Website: home-depot
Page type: delivery-shipping
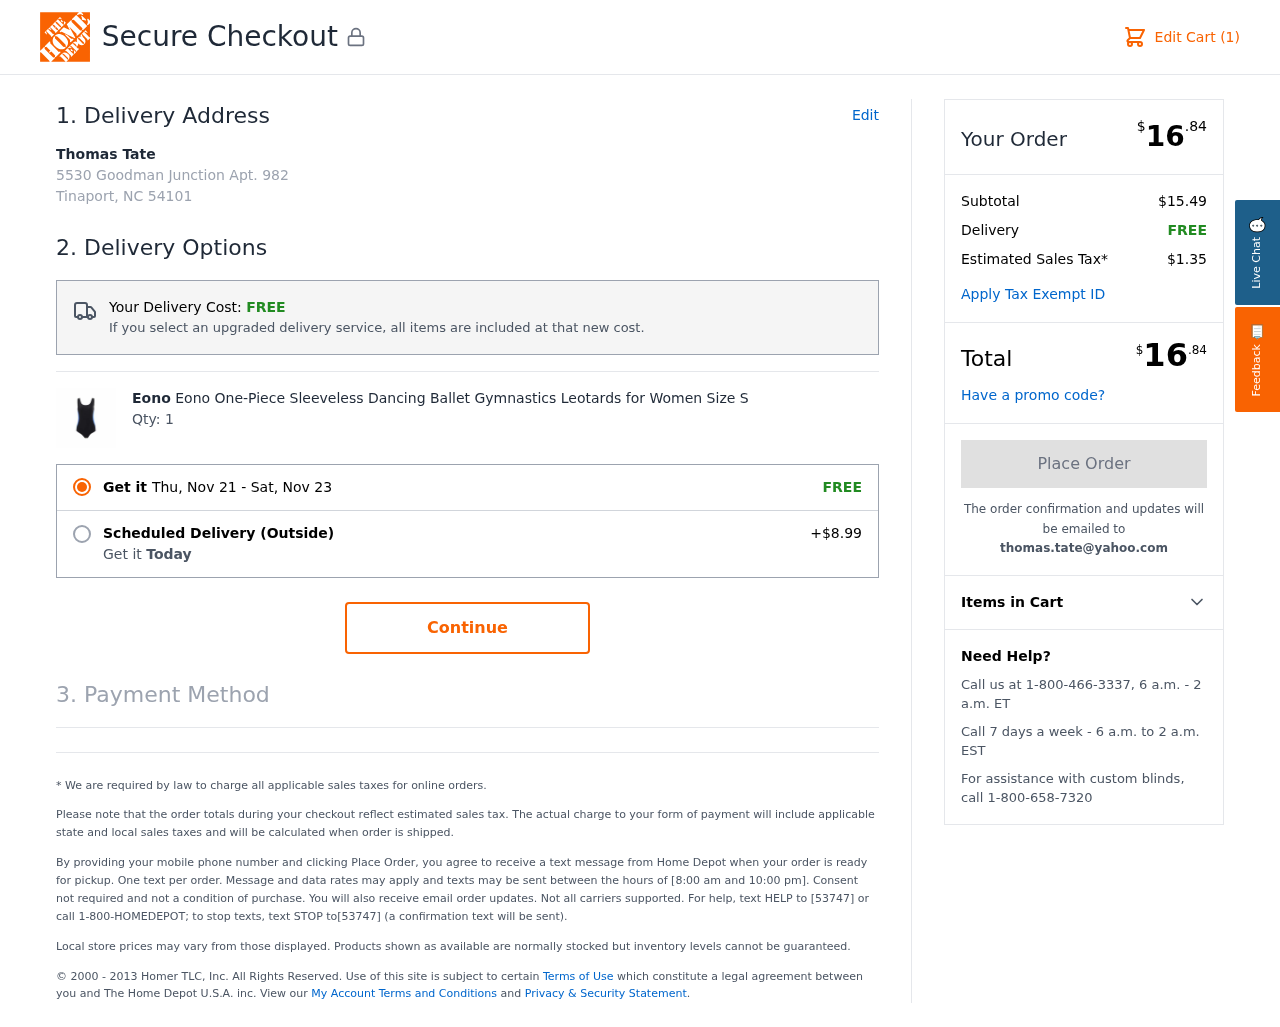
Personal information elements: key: PII_CITY_STATE_ZIP
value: Tinaport, NC 54101
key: PII_EMAIL
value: thomas.tate@yahoo.com
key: PII_FULLNAME
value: Thomas Tate
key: PII_STREET
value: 5530 Goodman Junction Apt. 982
Product elements: key: PRODUCT1_BRAND
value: Eono
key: PRODUCT1_NAME
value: Eono One-Piece Sleeveless Dancing Ballet Gymnastics Leotards for Women Size S
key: PRODUCT1_QUANTITY
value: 1
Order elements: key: ORDER_NUM_ITEMS
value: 1
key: ORDER_DELIVERY_DATE_START
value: Thu, Nov 21
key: ORDER_DELIVERY_DATE
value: Sat, Nov 23
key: ORDER_TOTAL
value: $16.84
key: ORDER_SUBTOTAL
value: $15.49
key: ORDER_SHIPPING_COST
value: FREE
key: ORDER_TAX
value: $1.35
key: ORDER_TOTAL2
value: $16.84